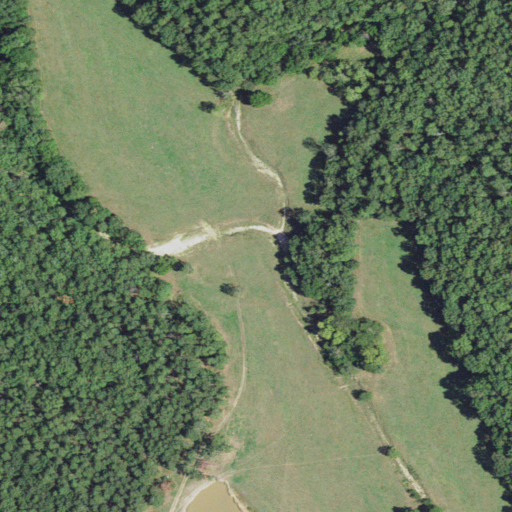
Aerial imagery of valley in Missouri named Horse Trough Hollow containing pasture, deciduous forest, mixed forest, evergreen forest, and open development